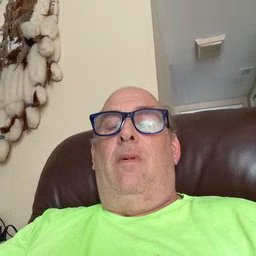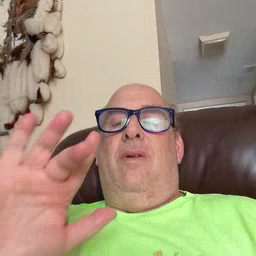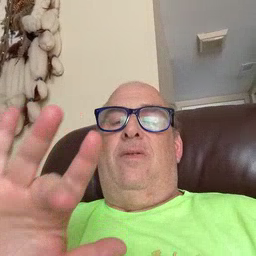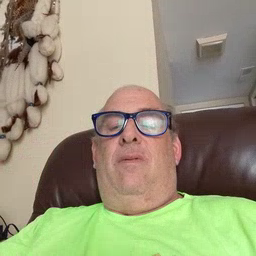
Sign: touch